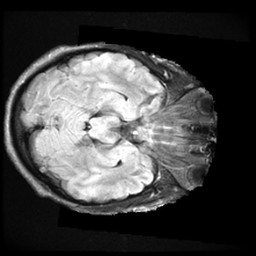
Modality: FLAIR
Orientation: axial
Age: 48
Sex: female
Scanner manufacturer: ge
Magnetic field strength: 3 T
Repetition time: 11 s
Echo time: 0.1497 s